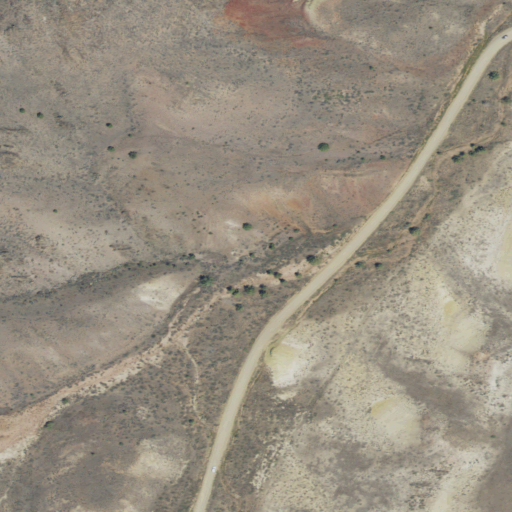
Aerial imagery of valley in Oregon named Brown Grotto containing shrub, open development, and grassland